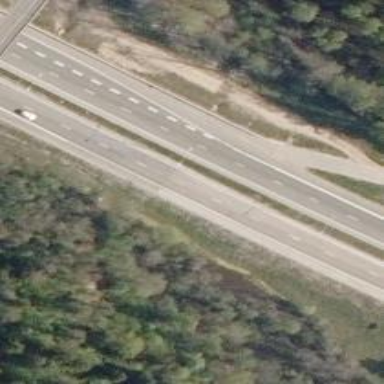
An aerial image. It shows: Asphalt motorway.